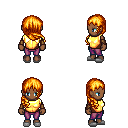
a pixel art fantasy rpg character, female body template, human, dark skin, gold chest armor, magenta pants, light blonde right-swept hairstyle, leather bracers, white slippers, four views (front, back, left, right), 2x2 character sprite sheet, small pixel art, hard edges, no anti-aliasing